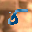
Label: 5